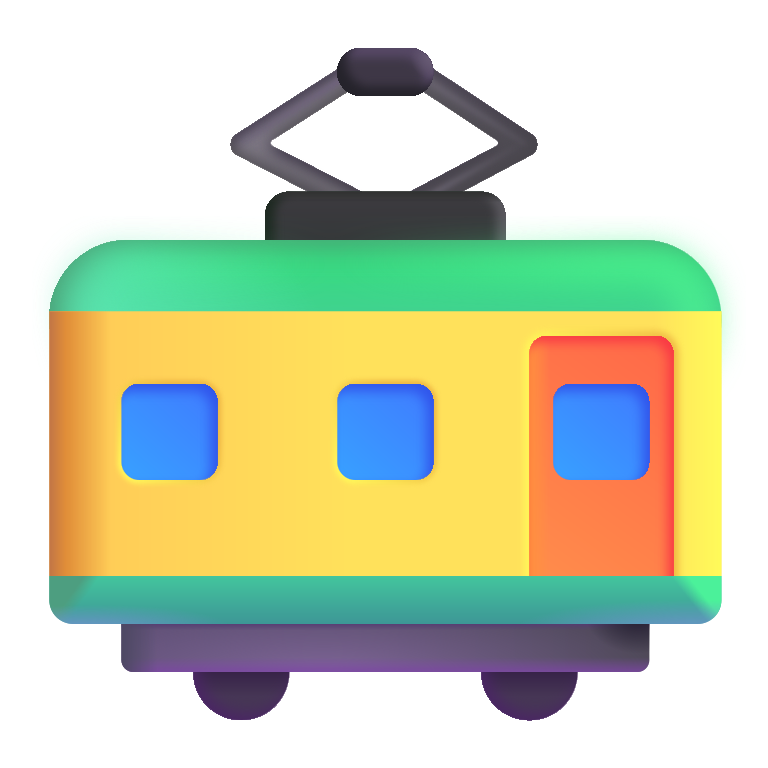
railway car color